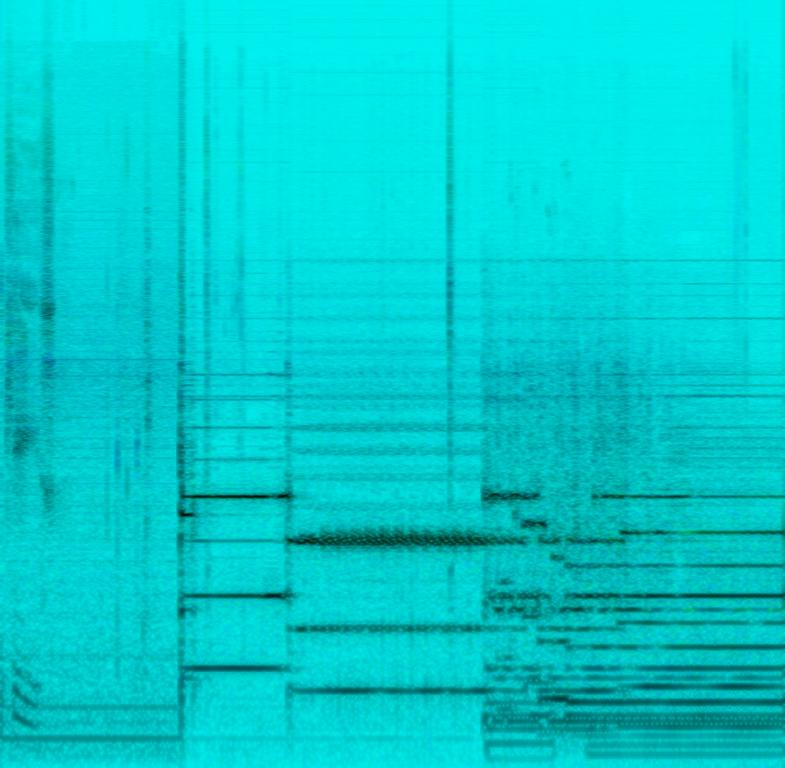
This is a recording of a skilled organ player playing some intricate motifs on the organ. The music is soulful and also has a gospel feel to it. It's a live recording with low-quality audio.